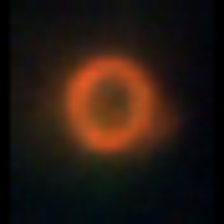
Taxon: NanoPlankton
Group: Other